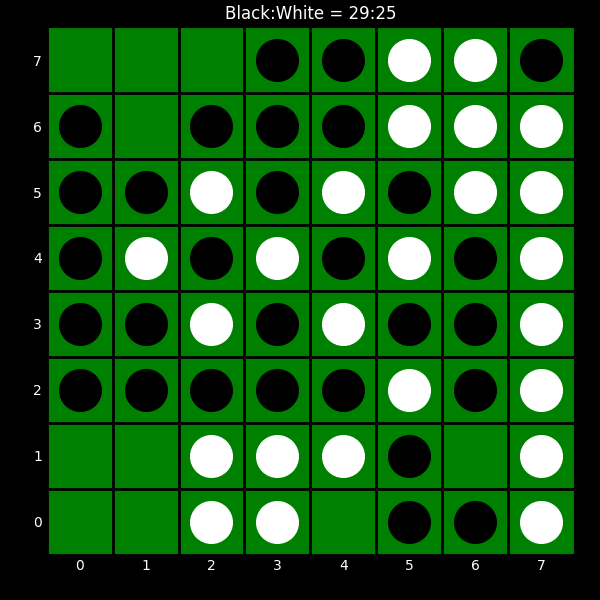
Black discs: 29
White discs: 25